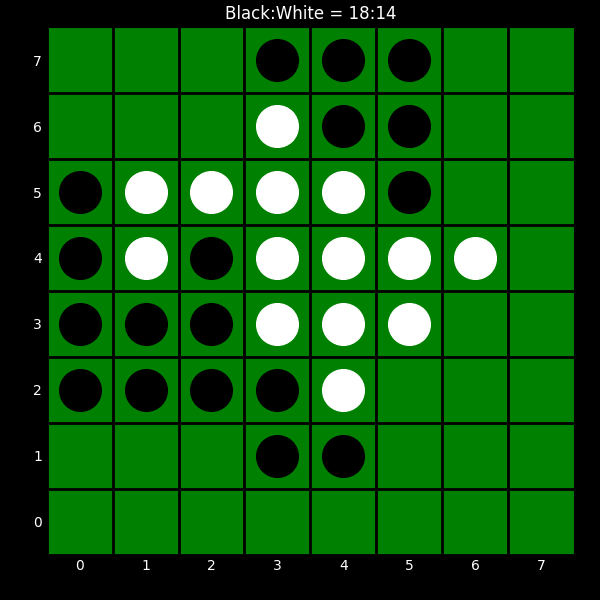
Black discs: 18
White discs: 14